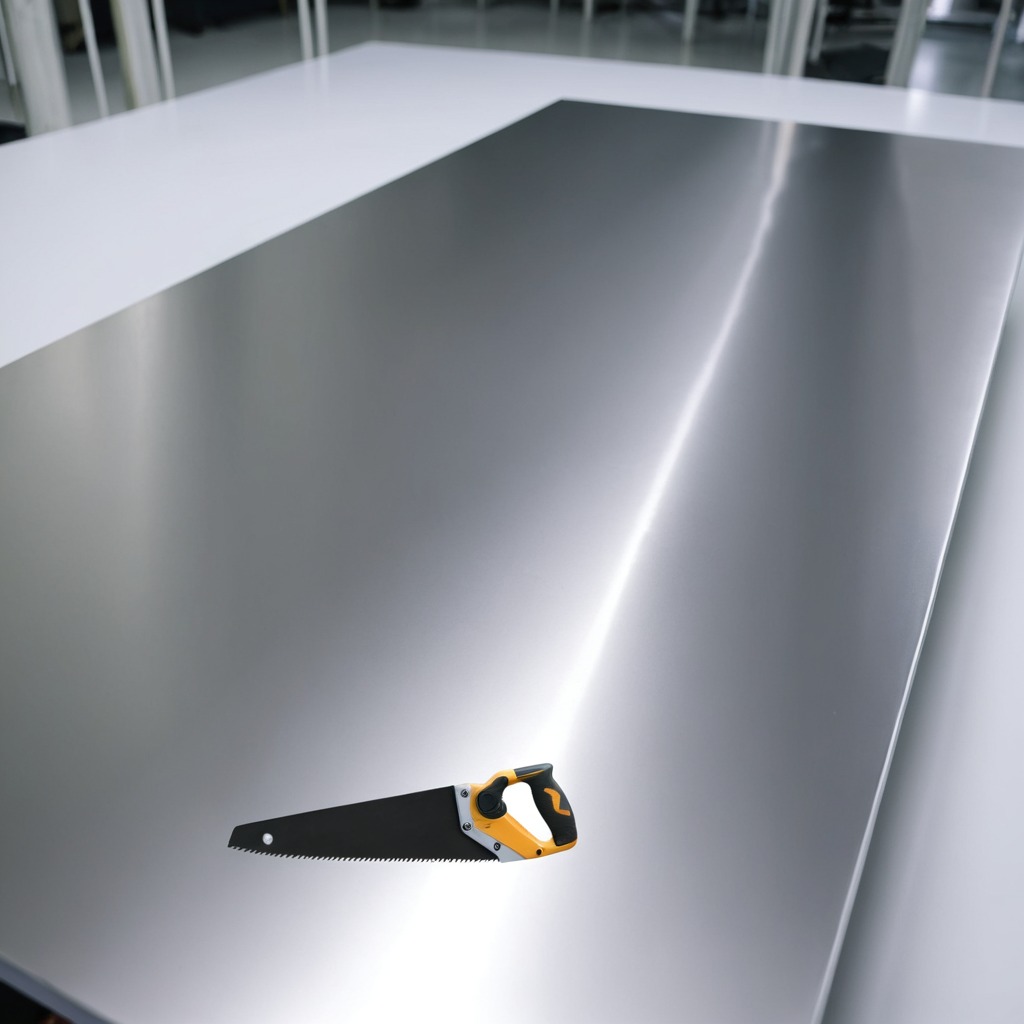
A handheld metal saw is lying on a stainless steel table in a high-end prototyping lab.